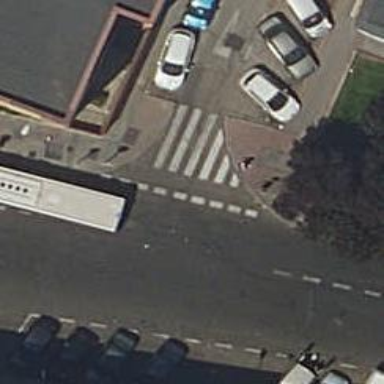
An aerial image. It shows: Uncontrolled footway crossing with markings.